Question: I'm using 'com.adobe.granite.xss' for encoding strings in JSP. It seems to work with most characters, except for A. a is displayed as A.
It happens when using 'xssAPI.encodeForHTML()' method. I have tried '<cq:text>' with 'escapeXml="true"' and it has the same behaviour.
The characters are stored properly in the repository and i have also set content="text/html; charset=utf-8" in the JSP.
Is there a way to encode or filter the input for XSS without the charset breaking in such situations.
I have tried it with different non-latin characters and most of them are not affected by XSS api.

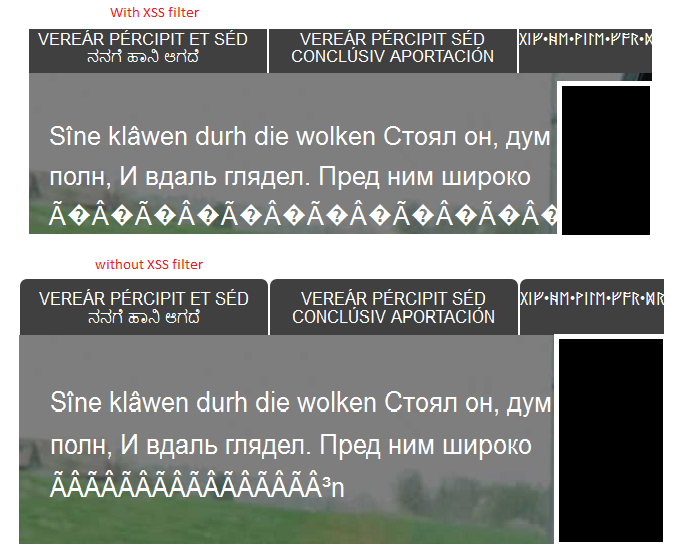
Answer: It looks like it's an issue of owasp-esapi-java which is used in CQ's XSSAPI, because it's iterating through string using a charAt() method. But a is outside of BMP so, right way of iterating would be:
'''
final int length = s.length();
for (int offset = 0; offset < length; ) {
final int codepoint = s.codePointAt(offset);
// do something with the codepoint
offset += Character.charCount(codepoint);
}
'''
(form <URL>
So I think that it's an issue of this library.
Try to use xssAPI.filterHTML(), probably it can solve your issue.